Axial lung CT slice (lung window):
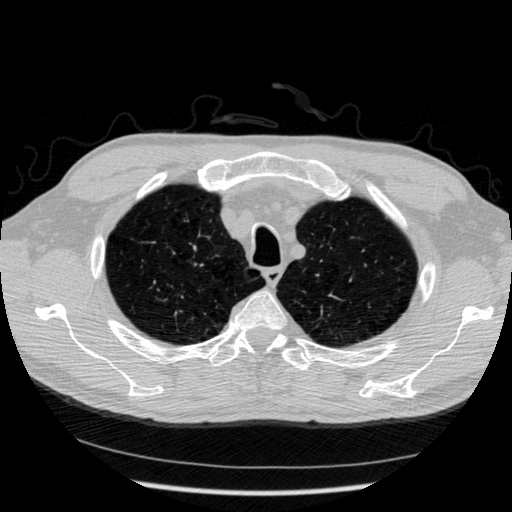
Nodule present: no